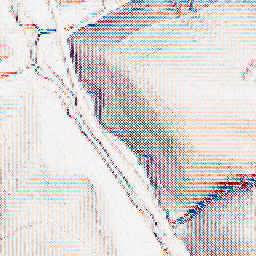
Category: wavelet
Decomposition family: wavelet_dwt
Decomposition parameters: wavelet: haar
level: 1
Upsampling method: regularized
Upsampling parameters: scale: 4
lambda_reg: 0.001
Upsampling scale: 4